Question: I'm using the following datetimepicker which from my understanding is the jquery-ui datepicker that has been extended.
<URL>
My issue is I want to display to the user am and pm times, but I want to format it differently so that when I submit it to a mysql database, the time format enters the standard "YY-mm-dd - hh:mm:ss" format.
This is the format that it currently inputs

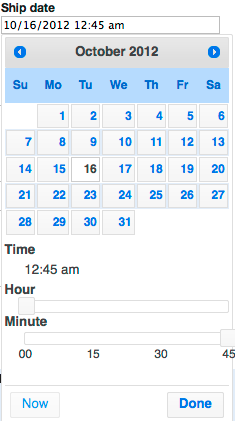
Answer: For people with the same issue as the above, I received some good advice from the developer of the above plugin that the responsibility for formatting should belong in the middleware (ruby, php, python, etc). So after doing some searching I found the following gem and added to my Gemfile.
'''
gem 'validates_timeliness'
'''
This plugin relies on the timeliness gem and has many built in functions that accepts many different formats out of the box.
Add this to your model and you're done:
'''
validates_datetime :date_paid_on, :allow_blank => true
'''
You may run into the scenario where you may need a custom parser. If so just add the following to your validates_timeliness.rb initializer.
'''
config.parser.add_formats(:datetime, 'yyyy-mm-dd hh:nn:ss tz')
'''